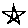
Label: star